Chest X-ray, PA view. Patient: 8 years old, sex M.
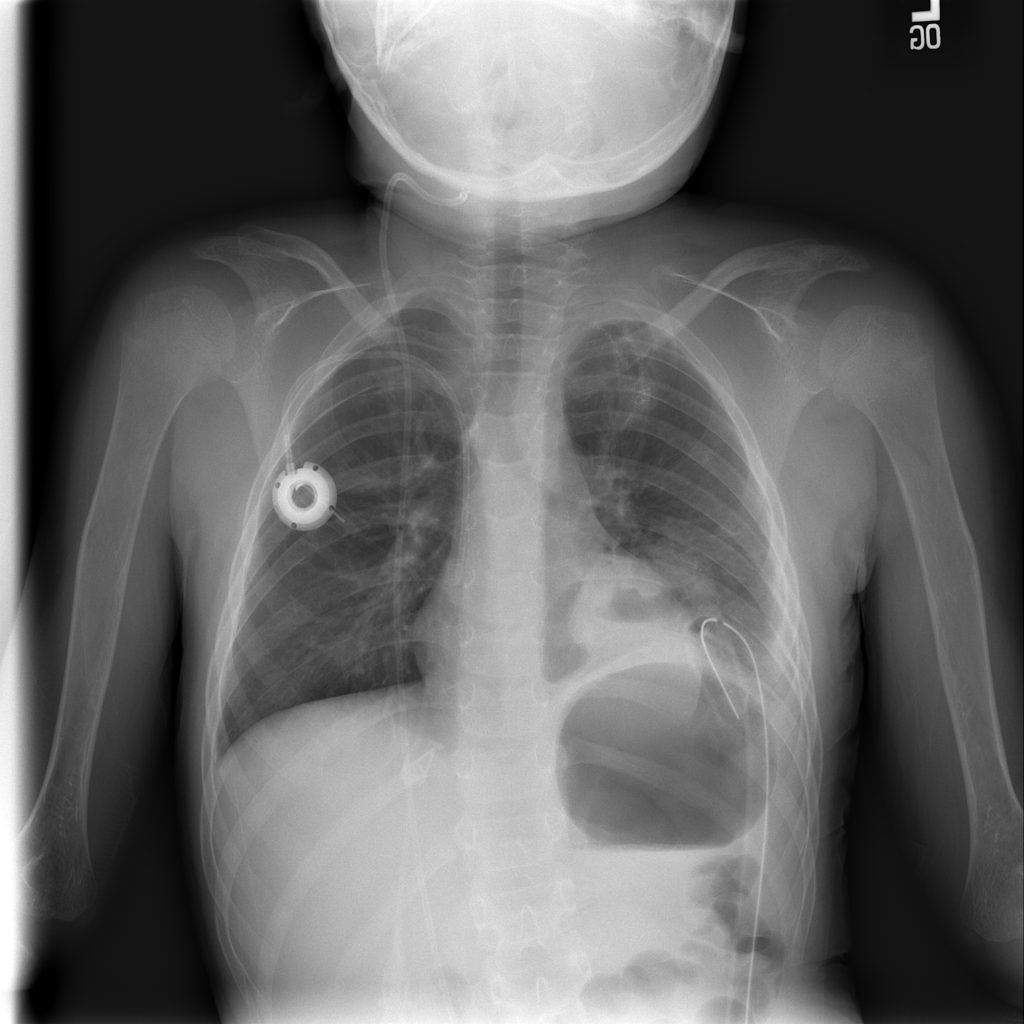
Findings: Consolidation, Mass